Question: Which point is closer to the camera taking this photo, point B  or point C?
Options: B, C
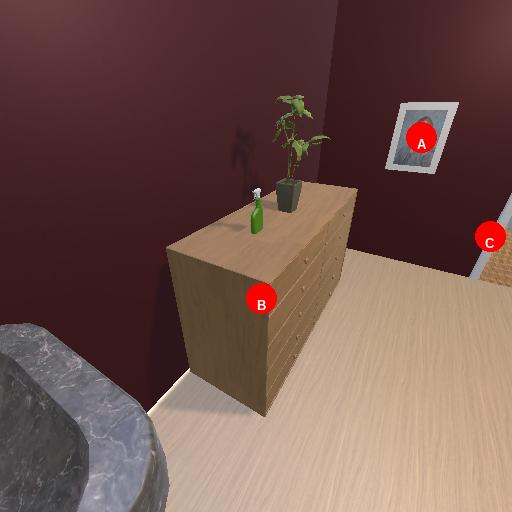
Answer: B